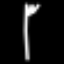
Label: fork